【题型】证明题　【知识点】解析几何　【难度】medium
已知$F_1,F_2$分别为椭圆$C: \dfrac{x^2}{9} + \dfrac{y^2}{4} = 1$（$a > b > 0$）的左、右焦点，$A,B$分别为椭圆$C$的左、右顶点，$P(x_0,y_0)$为椭圆$C$上的动点，过动点$P(x_0,y_0)$作椭圆$C$的切线，分别与直线$x = -3$和$x = 3$相交于$D,C$两点，四边形$ABCD$的对角线$AC,BD$相交于点$M$，记动点$M$的轨迹为$E$。

(1) 证明：椭圆$C$在$P$点处的切线方程为$\dfrac{x_0x}{9} + \dfrac{y_0y}{4} = 1$。

(2) 求动点$M$的轨迹$E$的方程。

(3) 过点$N(2,0)$作斜率不为$0$的直线$l$与$E$相交于点$R,S$，直线$AR$与$BS$的交点为$Q$，判断点$Q$是否在定直线上。
【解答】
【解】（1）证明：联立方程组
\[
\begin{cases}
\dfrac{x_0x}{9} + \dfrac{y_0y}{4} = 1, \\
\dfrac{x^2}{9} + \dfrac{y^2}{4} = 1
\end{cases}
\]
消去$y$整理得$\left(\dfrac{y_0^2}{36} + \dfrac{x_0^2}{81}\right)x^2 - \dfrac{2x_0}{9}x + 1 - \dfrac{y_0^2}{4} = 0$，又$\dfrac{x_0^2}{9} + \dfrac{y_0^2}{4} = 1$，

即$\left[\dfrac{1}{9}\left(1 - \dfrac{x_0^2}{9}\right) + \dfrac{x_0^2}{81}\right]x^2 - \dfrac{2x_0}{9}x + \dfrac{x_0^2}{9} = 0$，

整理得$(x - x_0)^2 = 0$，解得$x = x_0$，

所以直线$\dfrac{x_0x}{9} + \dfrac{y_0y}{4} = 1$与椭圆$\dfrac{x^2}{9} + \dfrac{y^2}{4} = 1$有且仅有一个交点$P(x_0,y_0)$，

即切线方程为$\dfrac{x_0x}{9} + \dfrac{y_0y}{4} = 1$。

（2）解：由（1）中切线方程，令$x = -3$，得$D\left(-3,\dfrac{12 + 4x_0}{3y_0}\right)$，

令$x = 3$，得$C\left(3,\dfrac{12 - 4x_0}{3y_0}\right)$，

因为$A(-3,0)$，所以直线$AC: y = \dfrac{6 - 2x_0}{9y_0}(x + 3)$，\textcircled{1}

因为$B(3,0)$，所以直线$BD: y = \dfrac{6 + 2x_0}{-9y_0}(x - 3)$，\textcircled{2}

由\textcircled{1}$\times$\textcircled{2}得$y^2 = \dfrac{36 - 4x_0^2}{-81y_0^2}(x^2 - 9)$。

因为$\dfrac{x_0^2}{9} + \dfrac{y_0^2}{4} = 1$，得$y_0^2 = 4 - \dfrac{4x_0^2}{9} = \dfrac{36 - 4x_0^2}{9}$，

所以动点$M$的轨迹$E$的方程为$\dfrac{x^2}{9} + y^2 = 1$（$y \neq 0$）。

（3）解：设直线$l$的方程为$x = my + 2$，$R(x_1,y_1)$，$S(x_2,y_2)$，

联立方程组
\[
\begin{cases}
x = my + 2, \\
x^2 + 9y^2 = 9,
\end{cases}
\]
得$(m^2 + 9)y^2 + 4my - 5 = 0$，

则$y_1 + y_2 = \dfrac{-4m}{m^2 + 9}$，$y_1y_2 = \dfrac{-5}{m^2 + 9}$，所以$y_1 + y_2 = \dfrac{4}{5}my_1y_2$。

因为直线$AR$的方程为$y = \dfrac{y_1}{x_1 + 3}(x + 3)$，直线$BS$的方程为$y = \dfrac{y_2}{x_2 - 3}(x - 3)$，

所以$\dfrac{y_1}{x_1 + 3}(x + 3) = \dfrac{y_2}{x_2 - 3}(x - 3)$，所以$\left(\dfrac{y_2}{x_2 - 3} - \dfrac{y_1}{x_1 + 3}\right)x = \dfrac{3y_1}{x_1 + 3} + \dfrac{3y_2}{x_2 - 3}$，

所以$\left(\dfrac{y_2}{my_2 - 1} - \dfrac{y_1}{my_1 + 5}\right)x = \dfrac{3y_1}{my_1 + 5} + \dfrac{3y_2}{my_2 - 1}$，

整理得$(5y_2 + y_1)x = 6my_1y_2 - 3y_1 + 15y_2 = \dfrac{15}{2}(y_1 + y_2) - 3y_1 + 15y_2 = \dfrac{9}{2}y_1 + \dfrac{45}{2}y_2$，

所以$x = \dfrac{9}{2}$，即点$Q$在定直线$x = \dfrac{9}{2}$上。

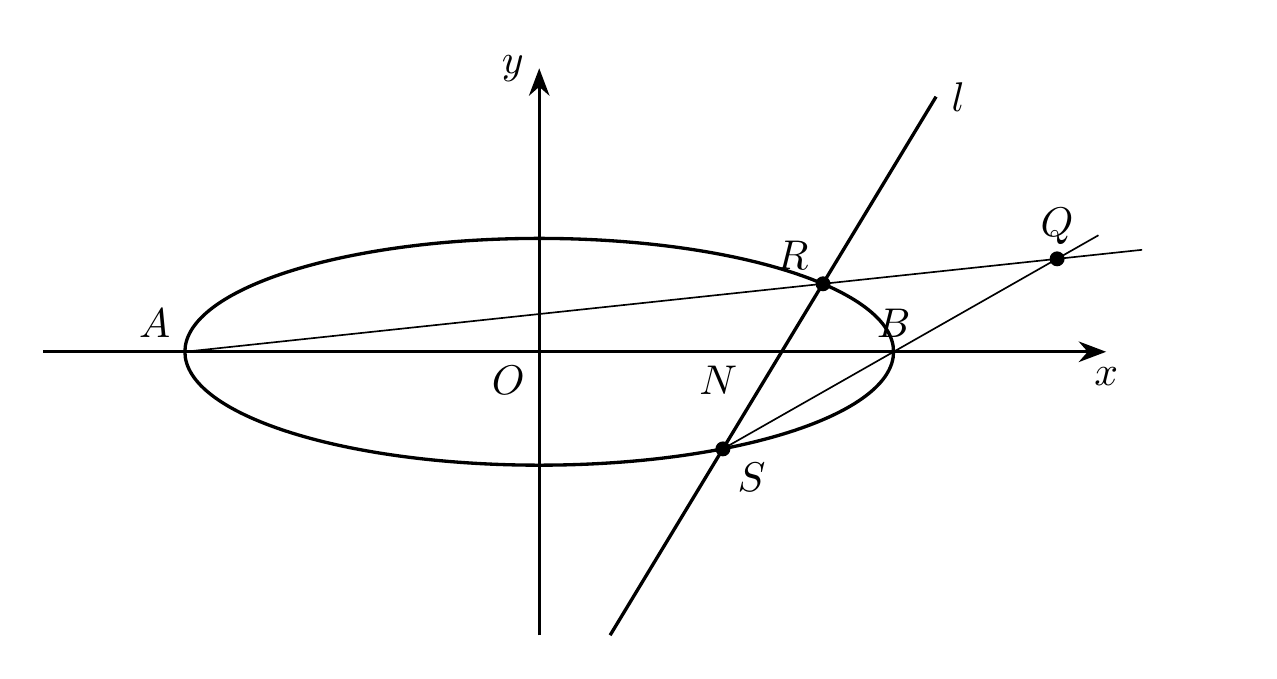